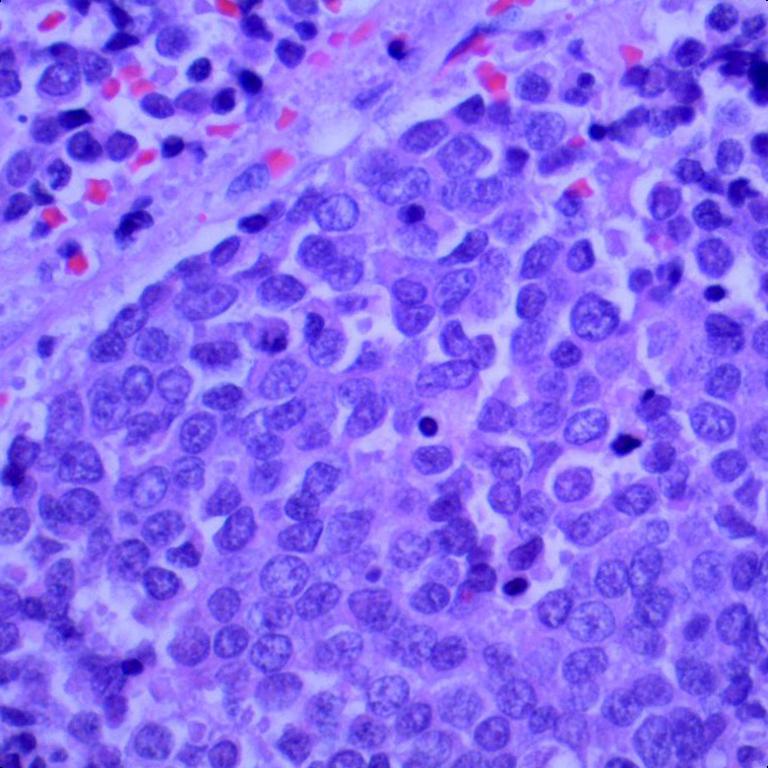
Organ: lung
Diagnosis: squamous carcinomas